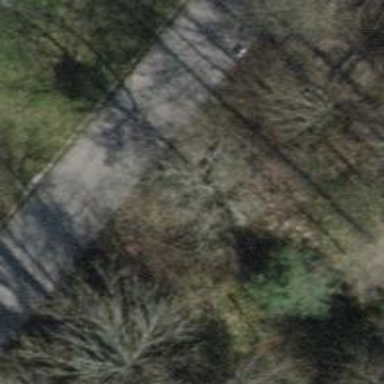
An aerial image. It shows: Brown bench in the vicinity.